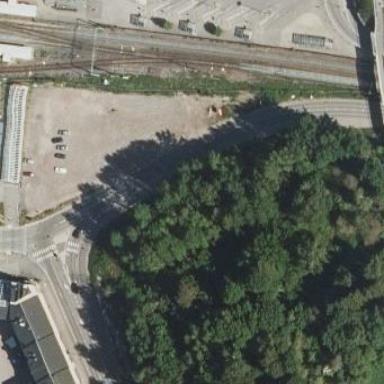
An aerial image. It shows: Parking area with park and ride facilities.